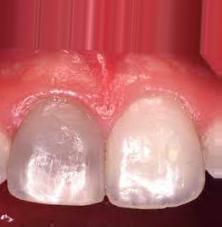
Condition: Tooth Discoloration